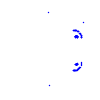
Particle: proton